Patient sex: M
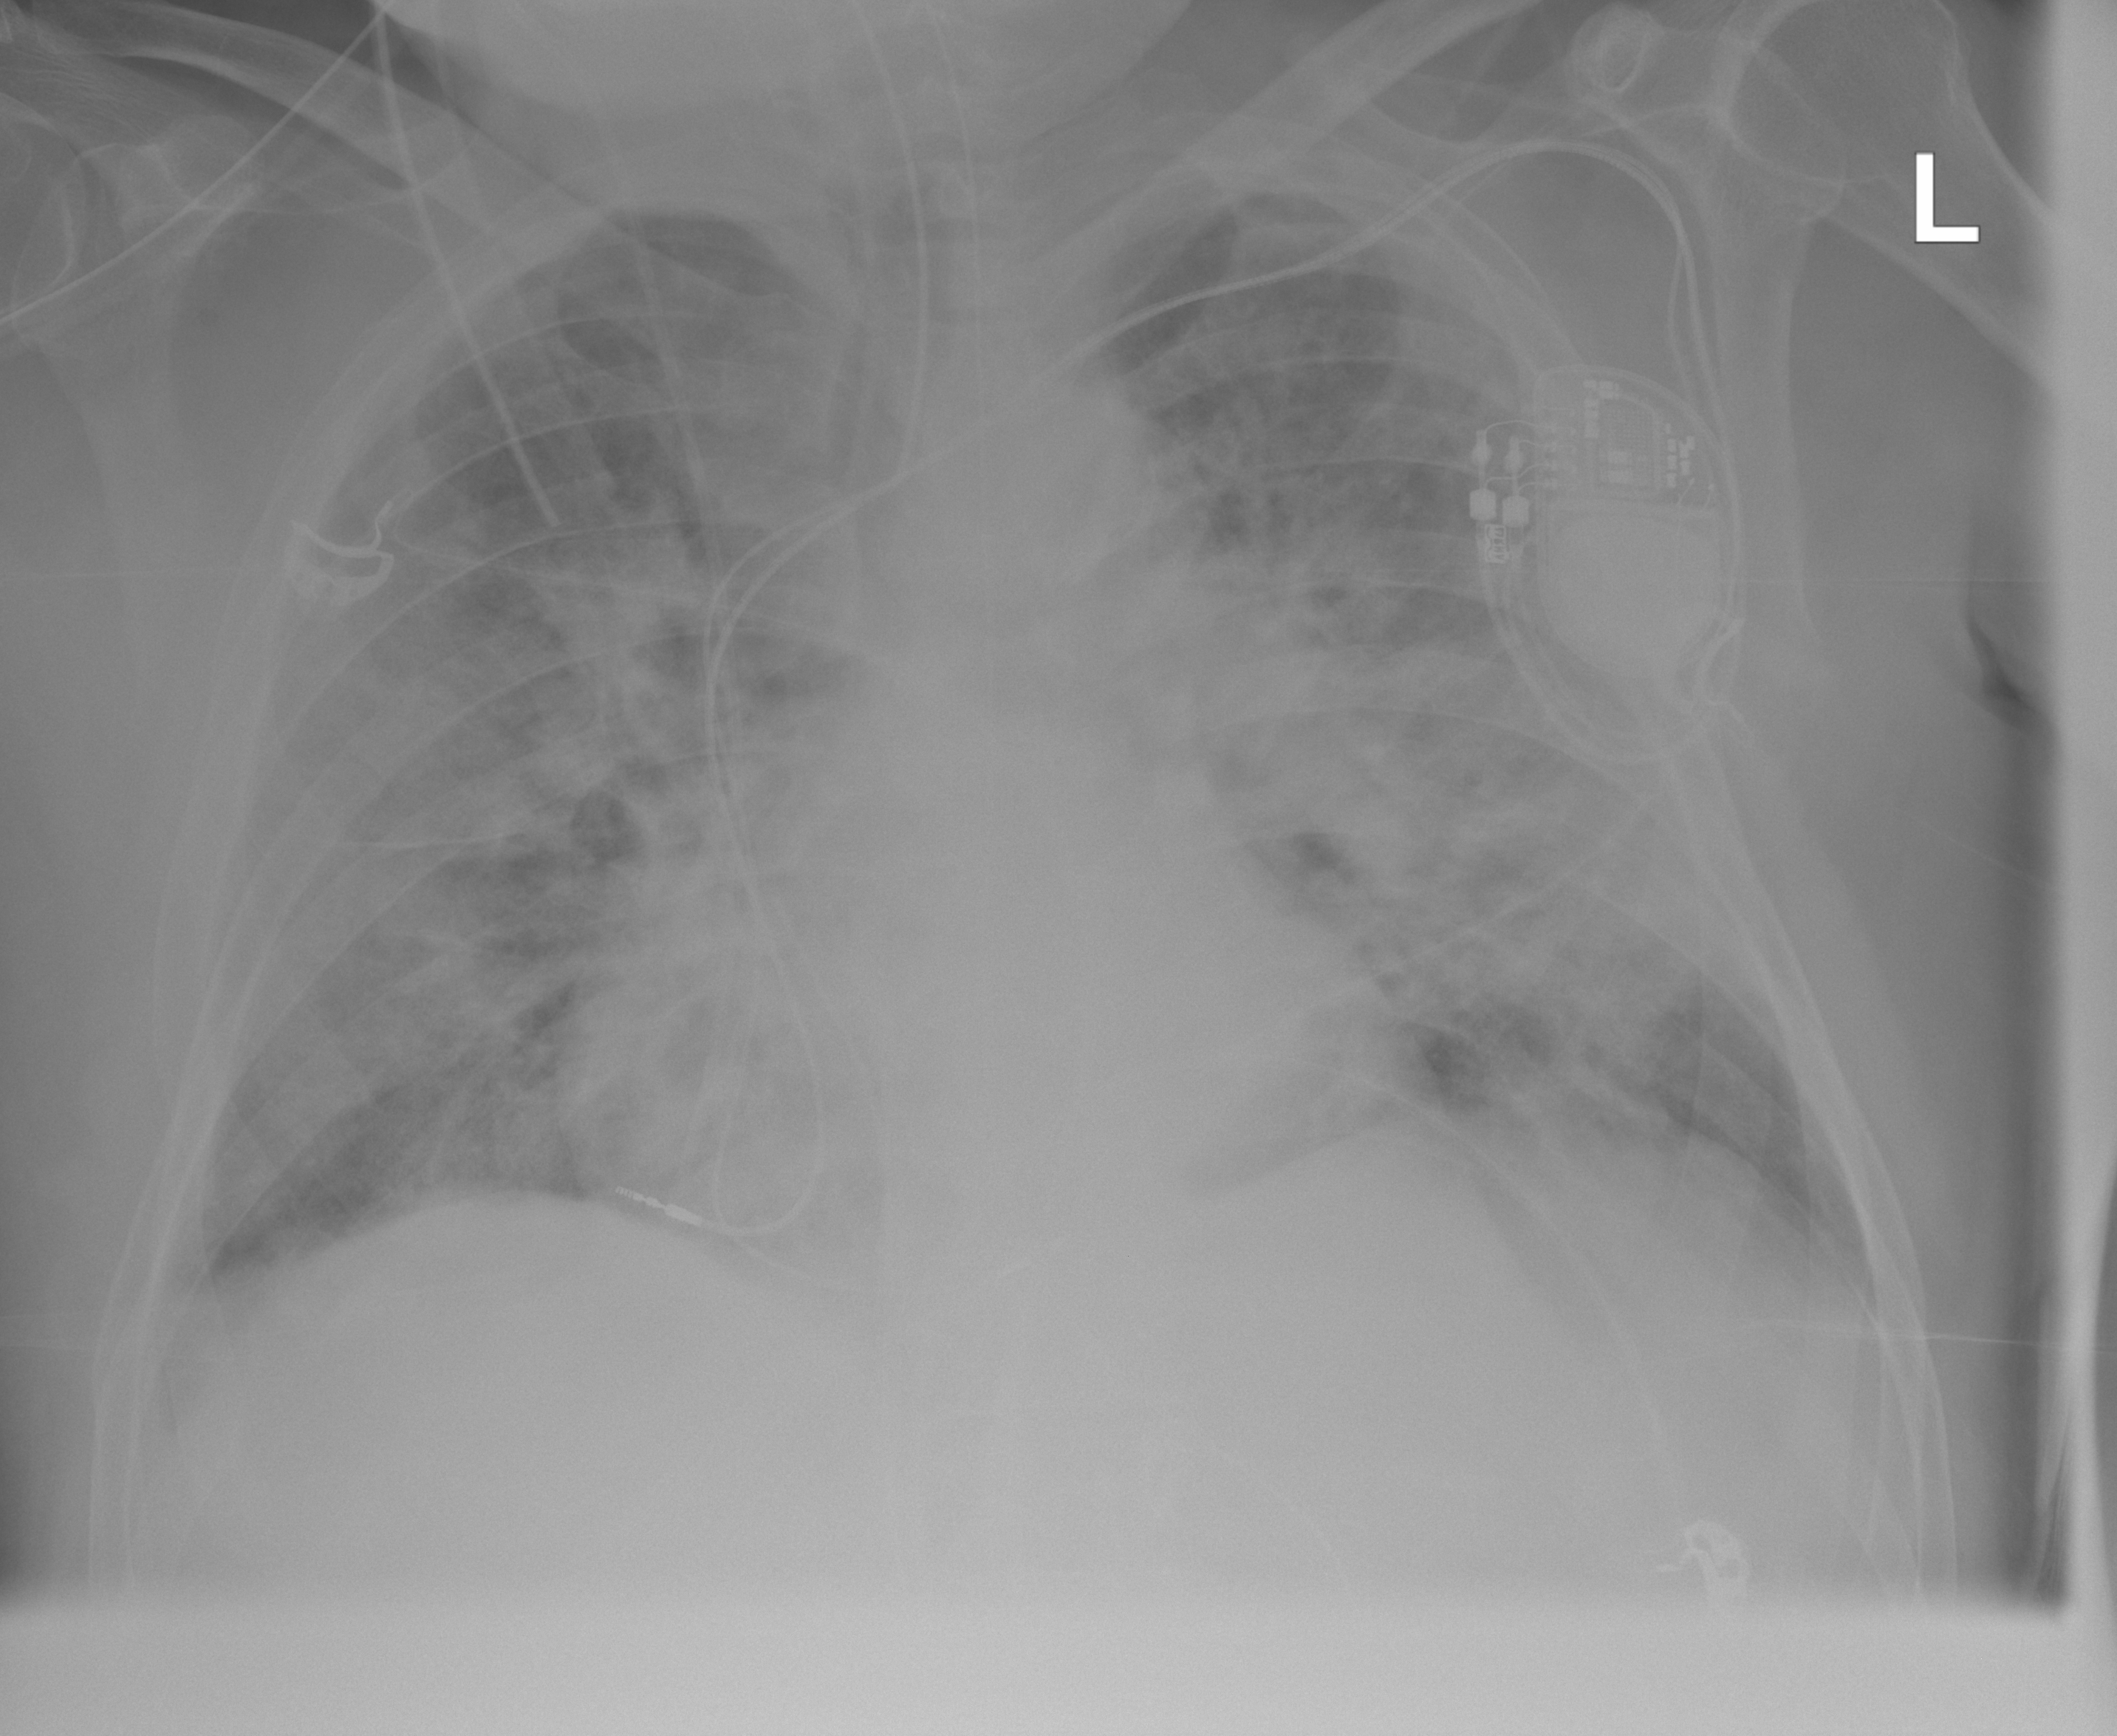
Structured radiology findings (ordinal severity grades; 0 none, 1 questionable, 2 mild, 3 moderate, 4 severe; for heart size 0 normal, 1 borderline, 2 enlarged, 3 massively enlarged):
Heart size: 1
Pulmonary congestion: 0
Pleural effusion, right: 2
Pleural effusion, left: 0
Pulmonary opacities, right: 3
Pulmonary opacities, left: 3
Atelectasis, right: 3
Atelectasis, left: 3